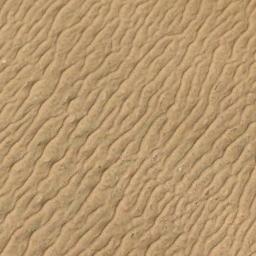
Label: desert